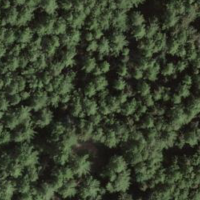
EUNIS habitat code: 43
Species observed at this site:
Petasites albus